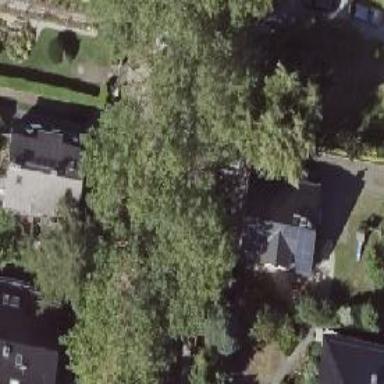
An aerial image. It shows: Avenue lined with broadleaved deciduous trees.